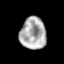
Tissue: prostate
Cell type: Epithelial cells
Senescence score: 0.2987
Nuclear area (px): 815
Mean DAPI intensity: 171.821